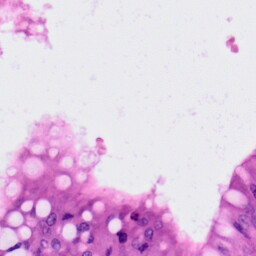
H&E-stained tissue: Colon